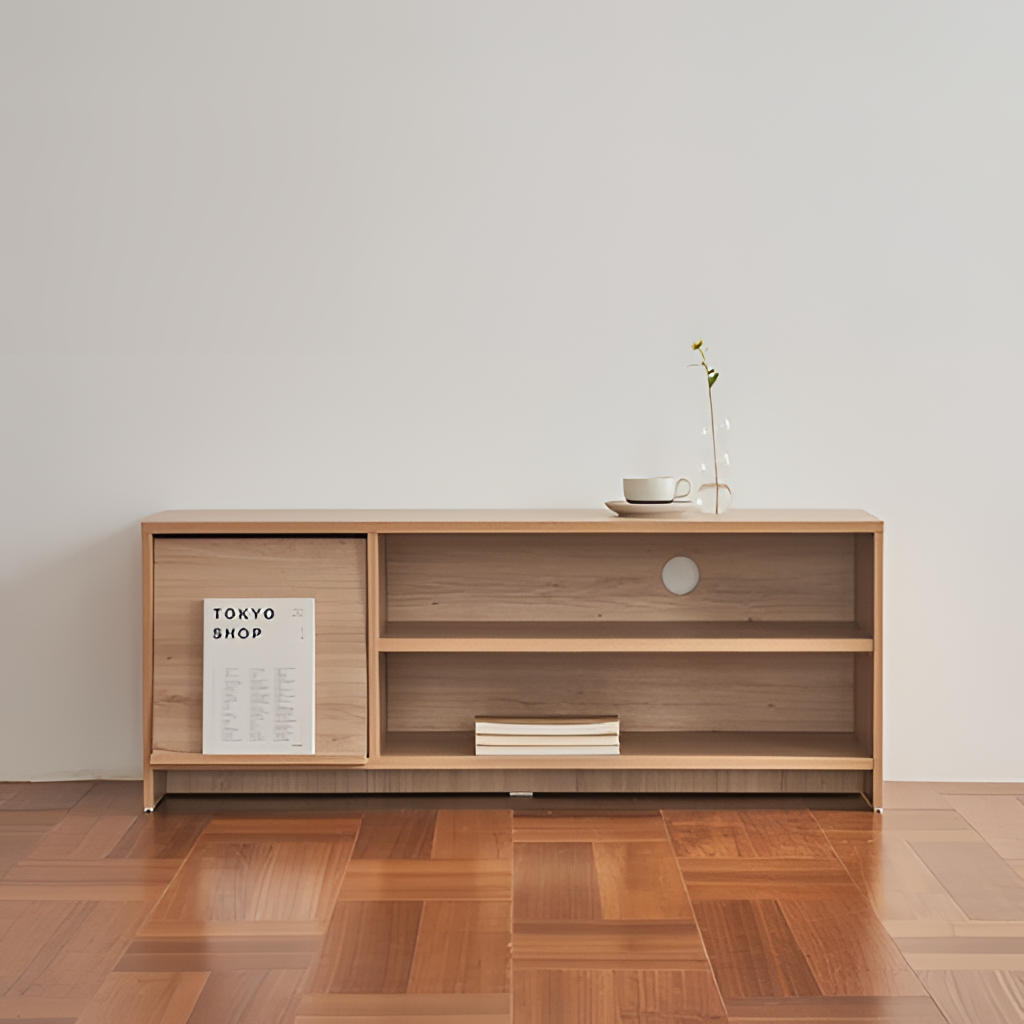
light brown wood console, living room, minimalist, paint wallpaper, with solid pattern, wood flooring, with checkerboard pattern